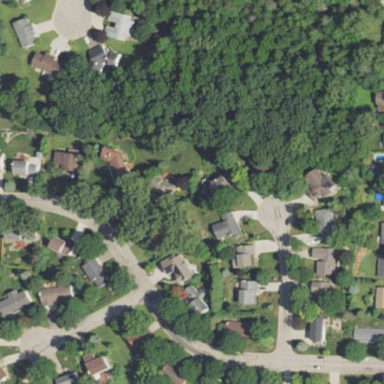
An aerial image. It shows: Residential neighbourhood.